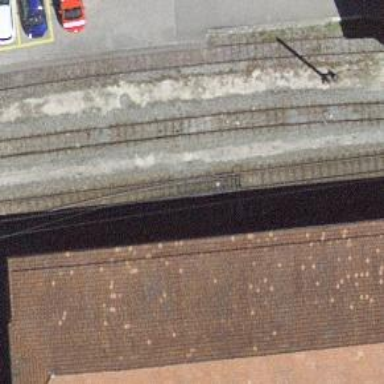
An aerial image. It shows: Narrow-gauge railway yard with electrified contact lines.